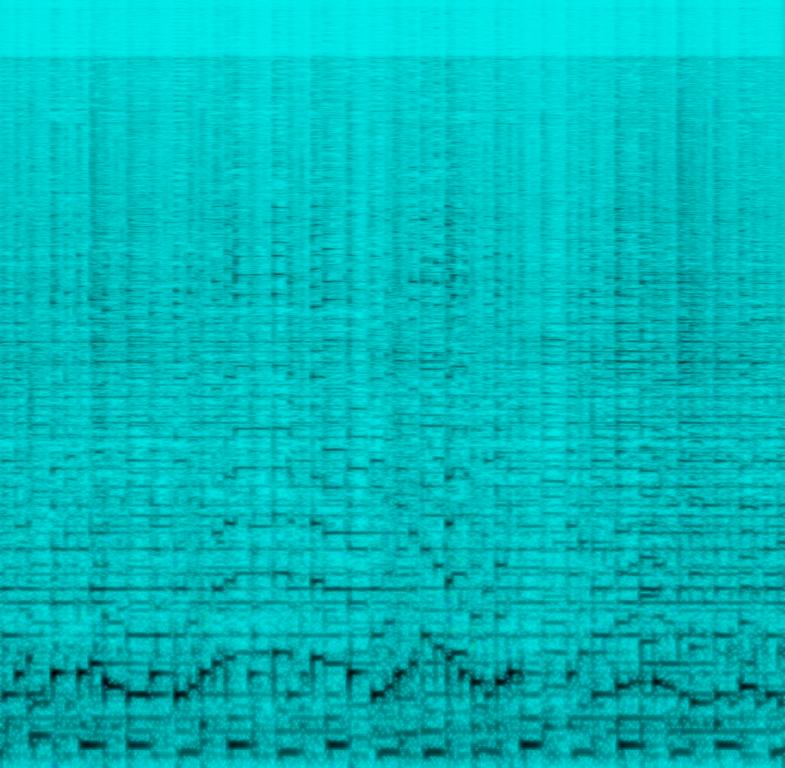
This bluegrass song features a solo played on a mandolin. This is accompanied by an acoustic guitar strumming chords. A double bass plays the root note and fifth of the chords. A banjo player fills in between phrases. This song is at a moderate tempo and has a country feel. The mood of this song is happy. This song can be played in an inspirational movie.